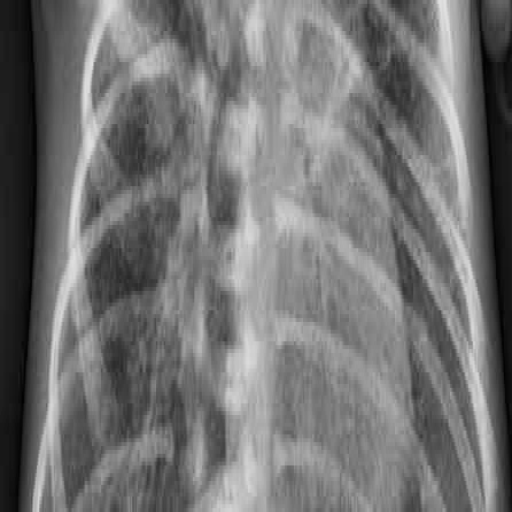
Finding: PNEUMONIA